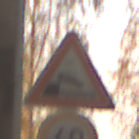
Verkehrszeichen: Ufer
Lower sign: Geschwindigkeit40
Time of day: SunriseSunset
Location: Roofed (Suburban)
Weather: Clear
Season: NotSpecified
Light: Natural